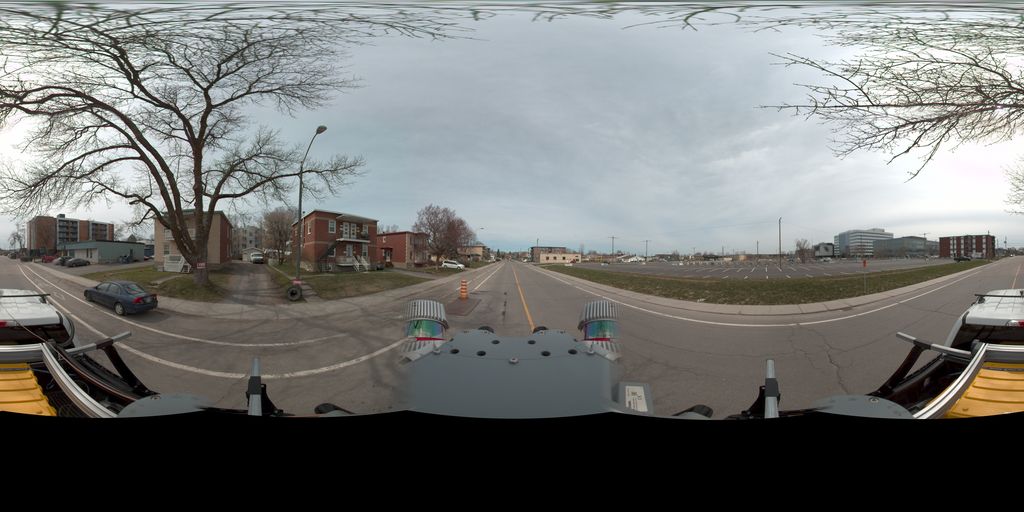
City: quebec_city